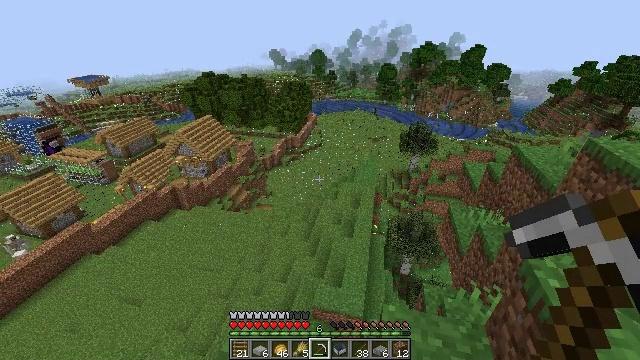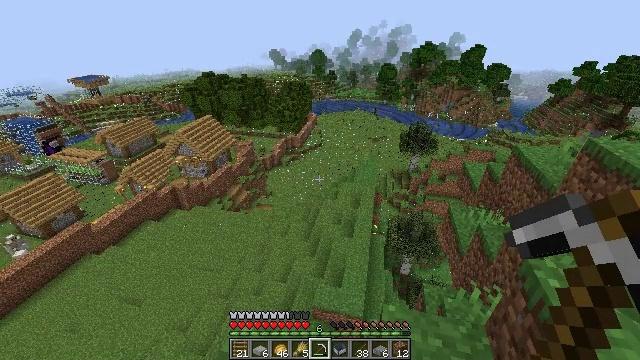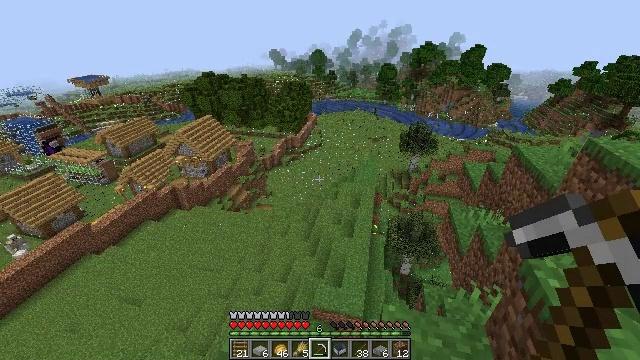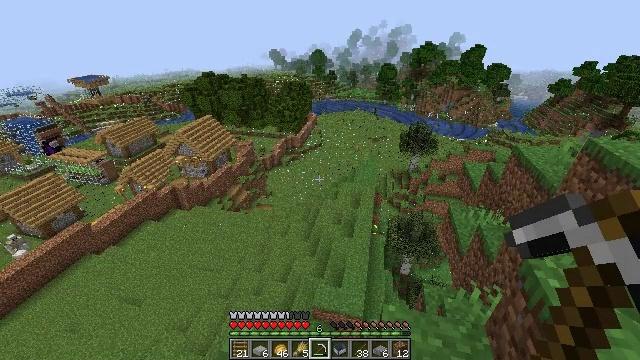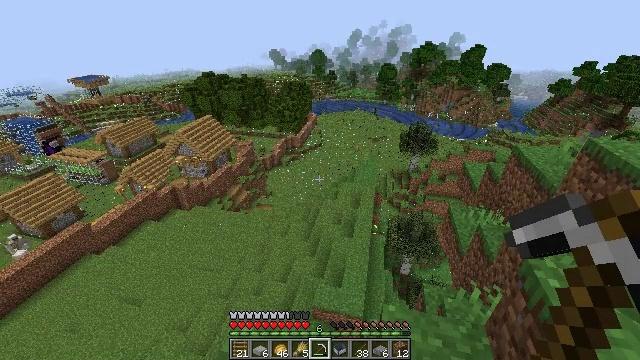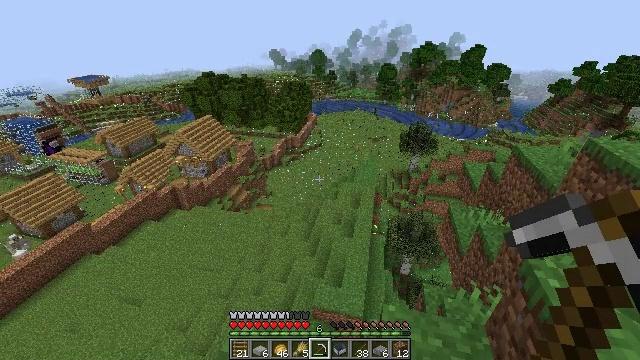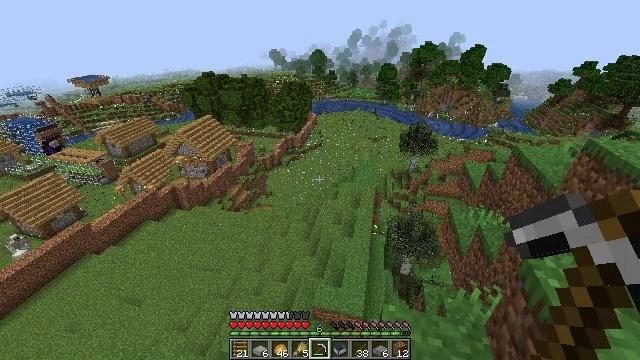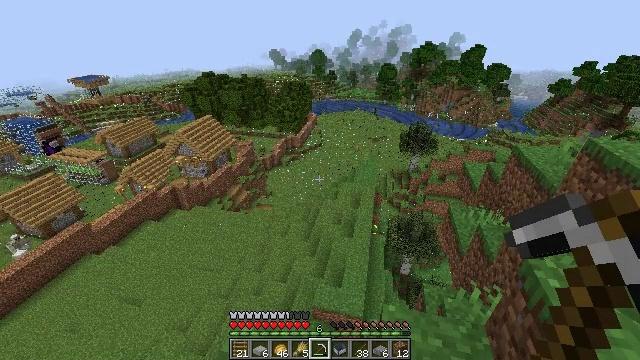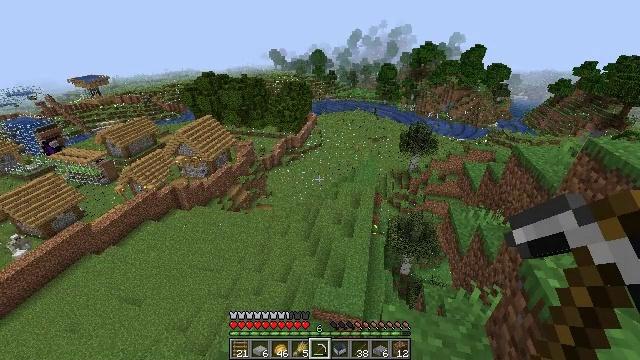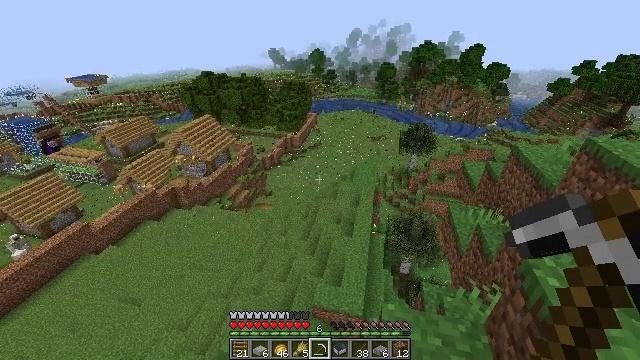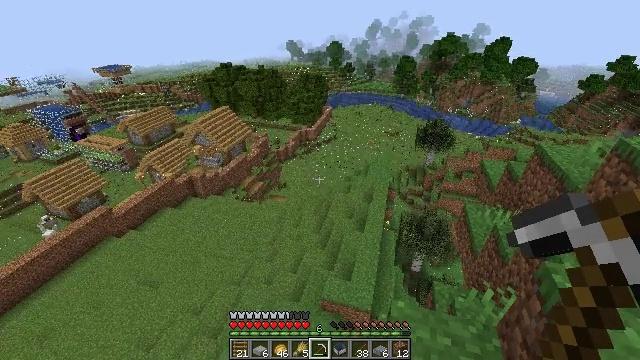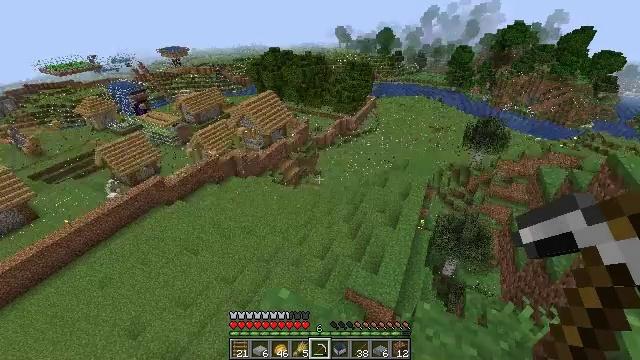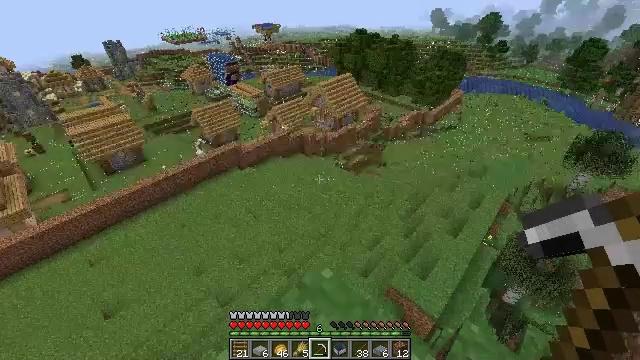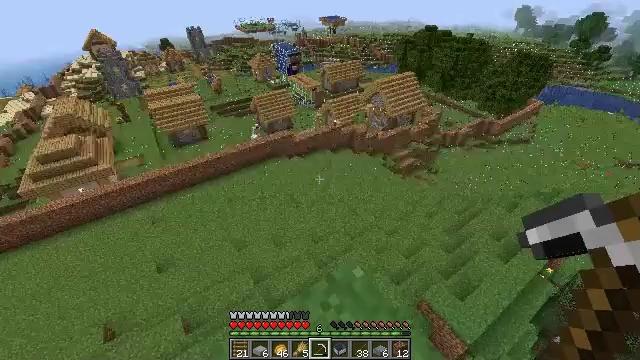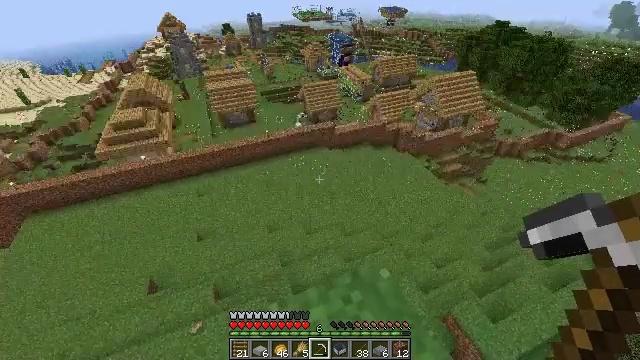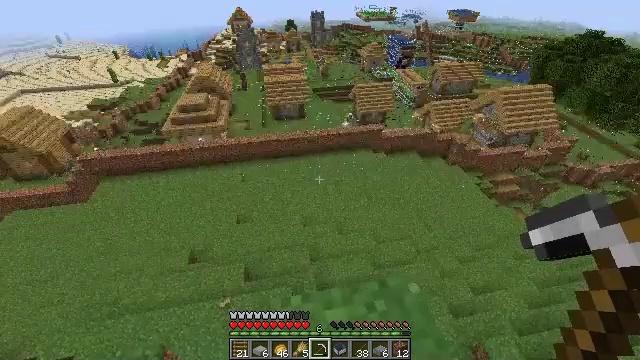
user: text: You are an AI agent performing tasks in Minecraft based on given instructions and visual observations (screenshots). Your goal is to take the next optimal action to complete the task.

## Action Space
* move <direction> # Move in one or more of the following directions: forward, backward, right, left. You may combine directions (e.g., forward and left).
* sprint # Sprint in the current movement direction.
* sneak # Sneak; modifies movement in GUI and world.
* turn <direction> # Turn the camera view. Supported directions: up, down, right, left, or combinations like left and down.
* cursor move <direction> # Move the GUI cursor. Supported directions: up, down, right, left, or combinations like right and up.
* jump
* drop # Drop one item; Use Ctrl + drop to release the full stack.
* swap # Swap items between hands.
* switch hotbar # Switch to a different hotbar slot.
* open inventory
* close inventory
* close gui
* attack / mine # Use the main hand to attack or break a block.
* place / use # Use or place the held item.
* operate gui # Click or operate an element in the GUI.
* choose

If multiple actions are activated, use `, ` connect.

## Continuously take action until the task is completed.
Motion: motion action
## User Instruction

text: Kill the chicken.
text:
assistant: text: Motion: no_op
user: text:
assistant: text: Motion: no_op
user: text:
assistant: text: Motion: no_op
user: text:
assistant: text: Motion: no_op
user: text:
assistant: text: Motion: no_op
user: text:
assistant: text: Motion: no_op
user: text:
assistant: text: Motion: no_op
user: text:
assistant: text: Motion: no_op
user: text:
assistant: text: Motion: no_op
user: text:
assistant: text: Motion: turn left and down
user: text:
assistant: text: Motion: turn left and down
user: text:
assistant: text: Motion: turn left and down
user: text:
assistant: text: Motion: turn left and down
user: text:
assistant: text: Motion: turn left and down
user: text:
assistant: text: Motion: turn left
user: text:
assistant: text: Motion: turn left
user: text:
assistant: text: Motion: turn left
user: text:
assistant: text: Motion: turn left and up
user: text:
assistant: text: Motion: turn left and up
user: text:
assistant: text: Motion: turn left and up
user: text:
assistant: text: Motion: turn left and up
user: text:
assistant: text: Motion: turn left and up
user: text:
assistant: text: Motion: turn left
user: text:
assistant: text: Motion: no_op
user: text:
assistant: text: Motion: no_op
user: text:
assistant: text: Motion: no_op
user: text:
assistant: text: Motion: no_op
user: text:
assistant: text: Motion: no_op
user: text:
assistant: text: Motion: no_op
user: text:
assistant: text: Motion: no_op